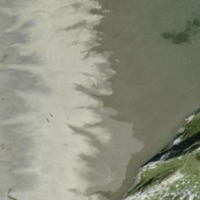
EUNIS habitat code: 48
Species observed at this site:
Phoxinus phoxinus